Question: I know that when you set
'''
tools:text="Sample text"
'''
within a 'TextView', you'll see the sample text in Preview mode in Android Studio, but not within the actual app. I'd like to do this for items in a 'RecyclerView', but I can't seem to be able to. Here's what I've done so far:
In the RecyclerView (named content_feed):
'''
tools:listitem="@layout/cell_feed"
'''
In the cell (name cell_feed):
'''
tools:showIn="@layout/content_feed"
'''

Here are the 'xml' files:
'''
<?xml version="1.0" encoding="utf-8"?>
<RelativeLayout
xmlns:android="http://schemas.android.com/apk/res/android"
xmlns:tools="http://schemas.android.com/tools"
android:layout_width="match_parent"
android:layout_height="@dimen/height_feed_cell"
android:layout_marginLeft="@dimen/margin_feed_cell"
android:layout_marginRight="@dimen/margin_feed_cell"
android:orientation="horizontal"
tools:showIn="@layout/content_feed">
<LinearLayout
android:id="@+id/timeLayouts"
android:layout_width="wrap_content"
android:layout_height="wrap_content"
android:layout_alignParentLeft="true"
android:layout_centerVertical="true"
android:orientation="vertical">
<TextView
android:layout_width="wrap_content"
android:layout_height="wrap_content"
android:alpha="@dimen/alpha_feed_secondary_text"
android:textSize="@dimen/size_feed_secondary_text"
android:id="@+id/startTimeText"
tools:text="8:00 AM"/>
<TextView
android:layout_width="wrap_content"
android:layout_height="wrap_content"
android:alpha="@dimen/alpha_feed_secondary_text"
android:textSize="@dimen/size_feed_secondary_text"
android:id="@+id/endTimeText"
tools:text="10:00 AM"/>
</LinearLayout>
<LinearLayout
android:layout_width="wrap_content"
android:layout_height="wrap_content"
android:layout_marginLeft="@dimen/margin_feed_cell_text"
android:layout_toRightOf="@+id/timeLayouts"
android:layout_centerVertical="true"
android:orientation="vertical">
<TextView
android:layout_width="wrap_content"
android:layout_height="wrap_content"
android:layout_marginBottom="@dimen/margin_bottom_feed_cell_title"
android:textSize="@dimen/size_feed_cell_title"
android:textStyle="bold"
android:id="@+id/titleText"
tools:text="Event title"/>
<TextView
android:layout_width="wrap_content"
android:layout_height="wrap_content"
android:alpha="@dimen/alpha_feed_secondary_text"
android:textSize="@dimen/size_feed_secondary_text"
android:id="@+id/captionText"
tools:text="Event caption"/>
</LinearLayout>
<CheckBox
android:layout_width="wrap_content"
android:layout_height="wrap_content"
android:layout_alignParentRight="true"
android:layout_centerVertical="true"
android:layout_marginLeft="@dimen/margin_feed_cell_text"
tools:text=""/>
</RelativeLayout>
'''
'''
<?xml version="1.0" encoding="utf-8"?>
<android.support.v7.widget.RecyclerView
xmlns:android="http://schemas.android.com/apk/res/android"
xmlns:app="http://schemas.android.com/apk/res-auto"
xmlns:tools="http://schemas.android.com/tools"
android:id="@+id/feedRecycler"
android:layout_width="match_parent"
android:layout_height="match_parent"
app:layout_behavior="@string/appbar_scrolling_view_behavior"
tools:listitem="@layout/cell_feed"
tools:showIn="@layout/activity_feed"/>
'''
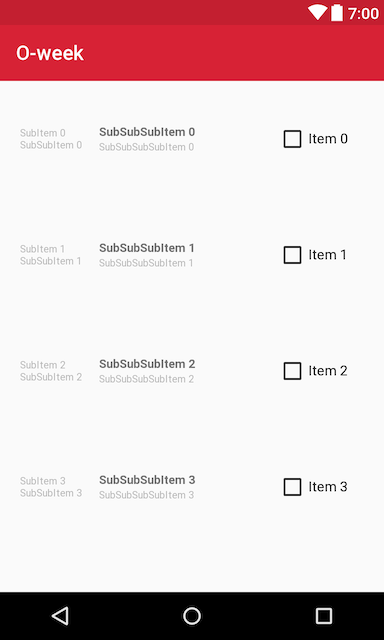
Answer: The feature you want is called and was recently announced in Google I/O 2017 event. <URL> is a direct link to the exact minute where Tor Norbye introduces the new feature.
For example, applying following to the layout item:
'''
tools:text="@tools:sample/lorem"
'''
will result in following output in Preview window:

Applying this:
'''
tools:text="@tools:sample/date_day_of_week"
'''
will result in this output in Preview window:

You can also populate it with your custom data. <URL> demonstrates a full example of how to do that. First, you right click on your app module and choose 'New | Sample Data directory'.
Then you would create for example an 'activity_log.json' file in the 'sampledata' directory with following content:
'''
{
"activities" : [
{
"icon": "@sample/activity_icons[ic_biking.png]",
"description": "Biking",
"location" : "Pleasant Hill, CA",
"distance": "48 miles",
"date": "Yesterday"
},
// other items here
]
}
'''
Then you can apply this data to your layout this way:
'''
tools:src="@sample/activity_log.json/activities/icon"
tools:src="@sample/activity_log.json/activities/distance"
'''
This will result in following output in Preview window:

For more details on the topic have a look at <URL> series of posts by Mark Allison.